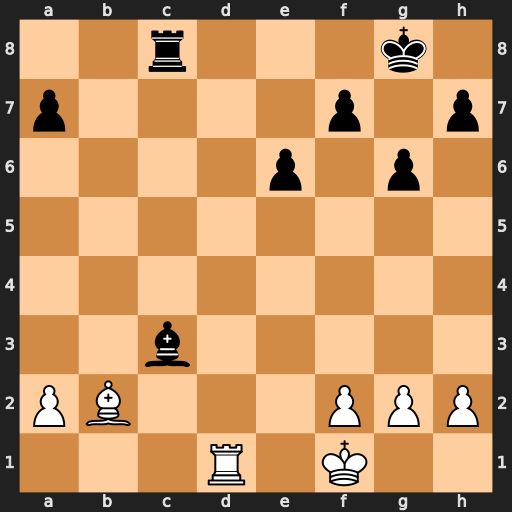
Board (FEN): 2r3k1/p4p1p/4p1p1/8/8/2b5/PB3PPP/3R1K2
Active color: w
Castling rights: -
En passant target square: -
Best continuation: Rc1 Bxb2 Rxc8+